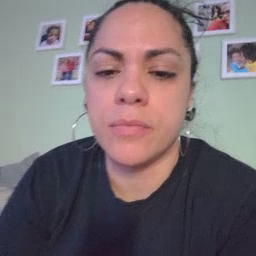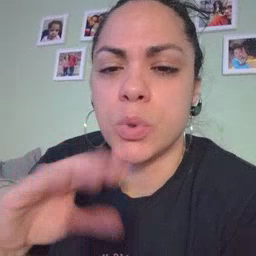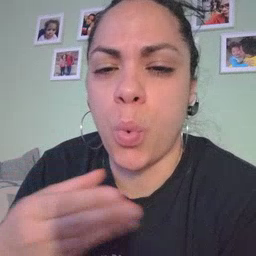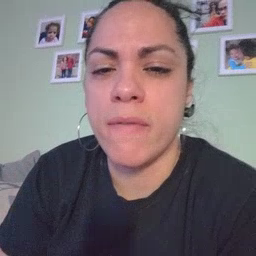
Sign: story